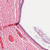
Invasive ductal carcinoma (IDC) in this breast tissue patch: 0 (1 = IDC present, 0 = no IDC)